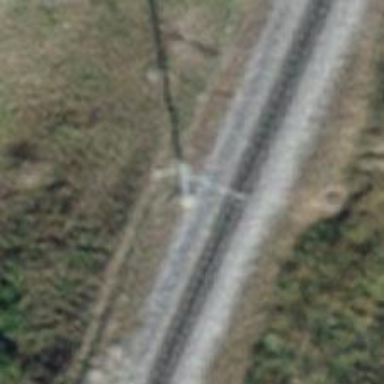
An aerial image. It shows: Catenary mast for power lines.